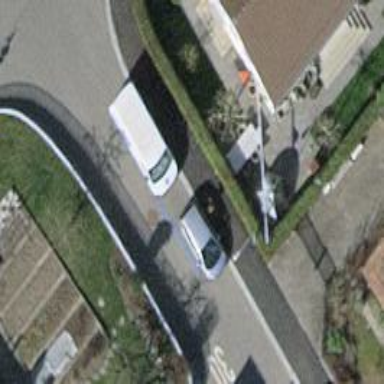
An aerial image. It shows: Parking lane for vehicles.